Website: walmart
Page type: receipt
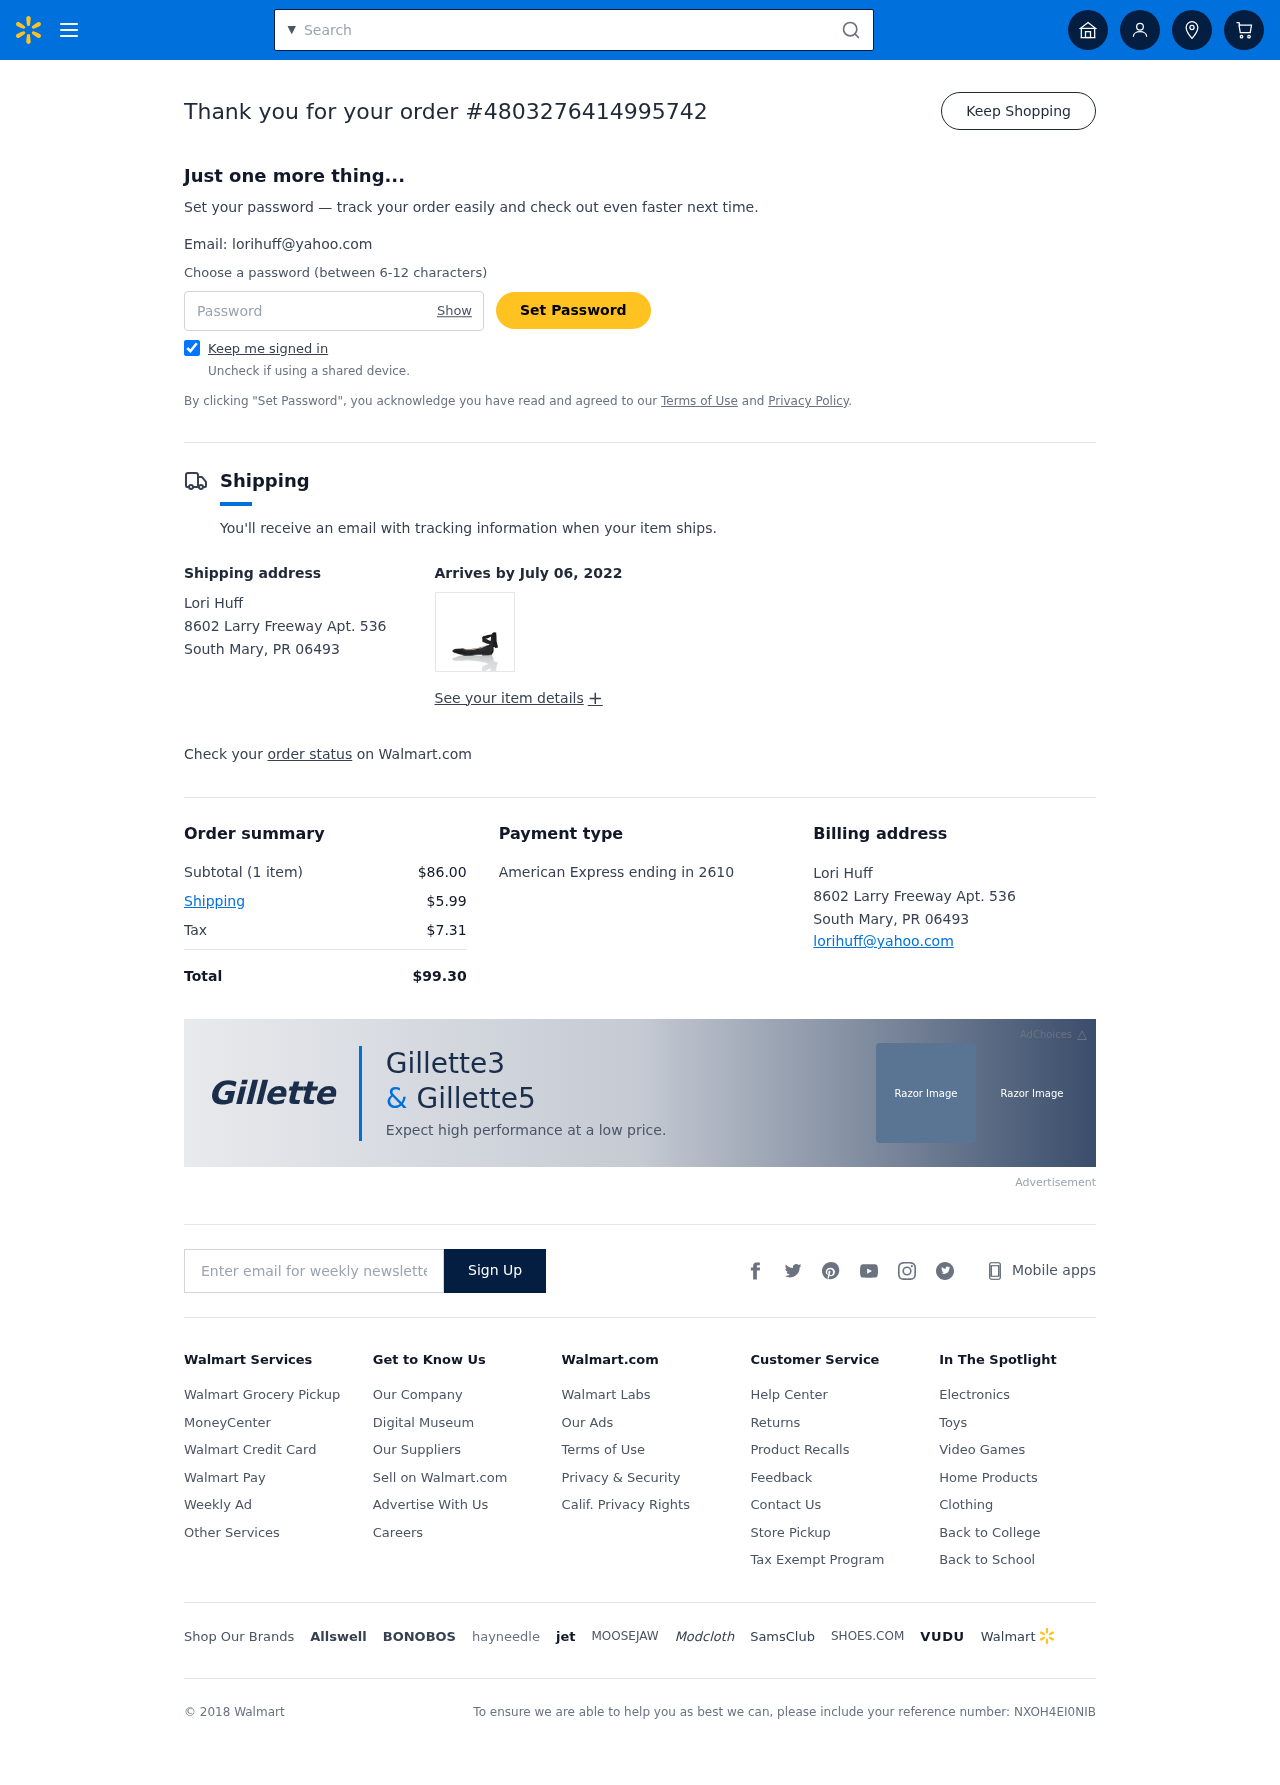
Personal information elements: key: PII_CARD_LAST4
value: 2610
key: PII_CARD_TYPE
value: American Express
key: PII_CITY_STATE_ZIP
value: South Mary, PR 06493
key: PII_EMAIL
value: lorihuff@yahoo.com
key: PII_FULLNAME
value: Lori Huff
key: PII_STREET
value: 8602 Larry Freeway Apt. 536
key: PII_FULLNAME2
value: Lori Huff
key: PII_CITY
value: South Mary
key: PII_STATE
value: PR
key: PII_STATE_ABBR
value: PR
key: PII_POSTCODE
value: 06493
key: PII_POSTCODE_FULL
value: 06493
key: PII_CITY_STATE
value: South Mary, PR
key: PII_POSTCODE_NUMERIC
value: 6493
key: PII_EMAIL2
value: lorihuff@yahoo.com
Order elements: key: ORDER_ID
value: #4803276414995742
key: ORDER_DELIVERY_DATE
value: July 06, 2022
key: ORDER_NUM_ITEMS
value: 1 item
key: ORDER_SUBTOTAL
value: $86.00
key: ORDER_SHIPPING_COST
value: $5.99
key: ORDER_TAX
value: $7.31
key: ORDER_TOTAL
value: $99.30
Search elements: key: HEADER_SEARCH
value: Search